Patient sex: M
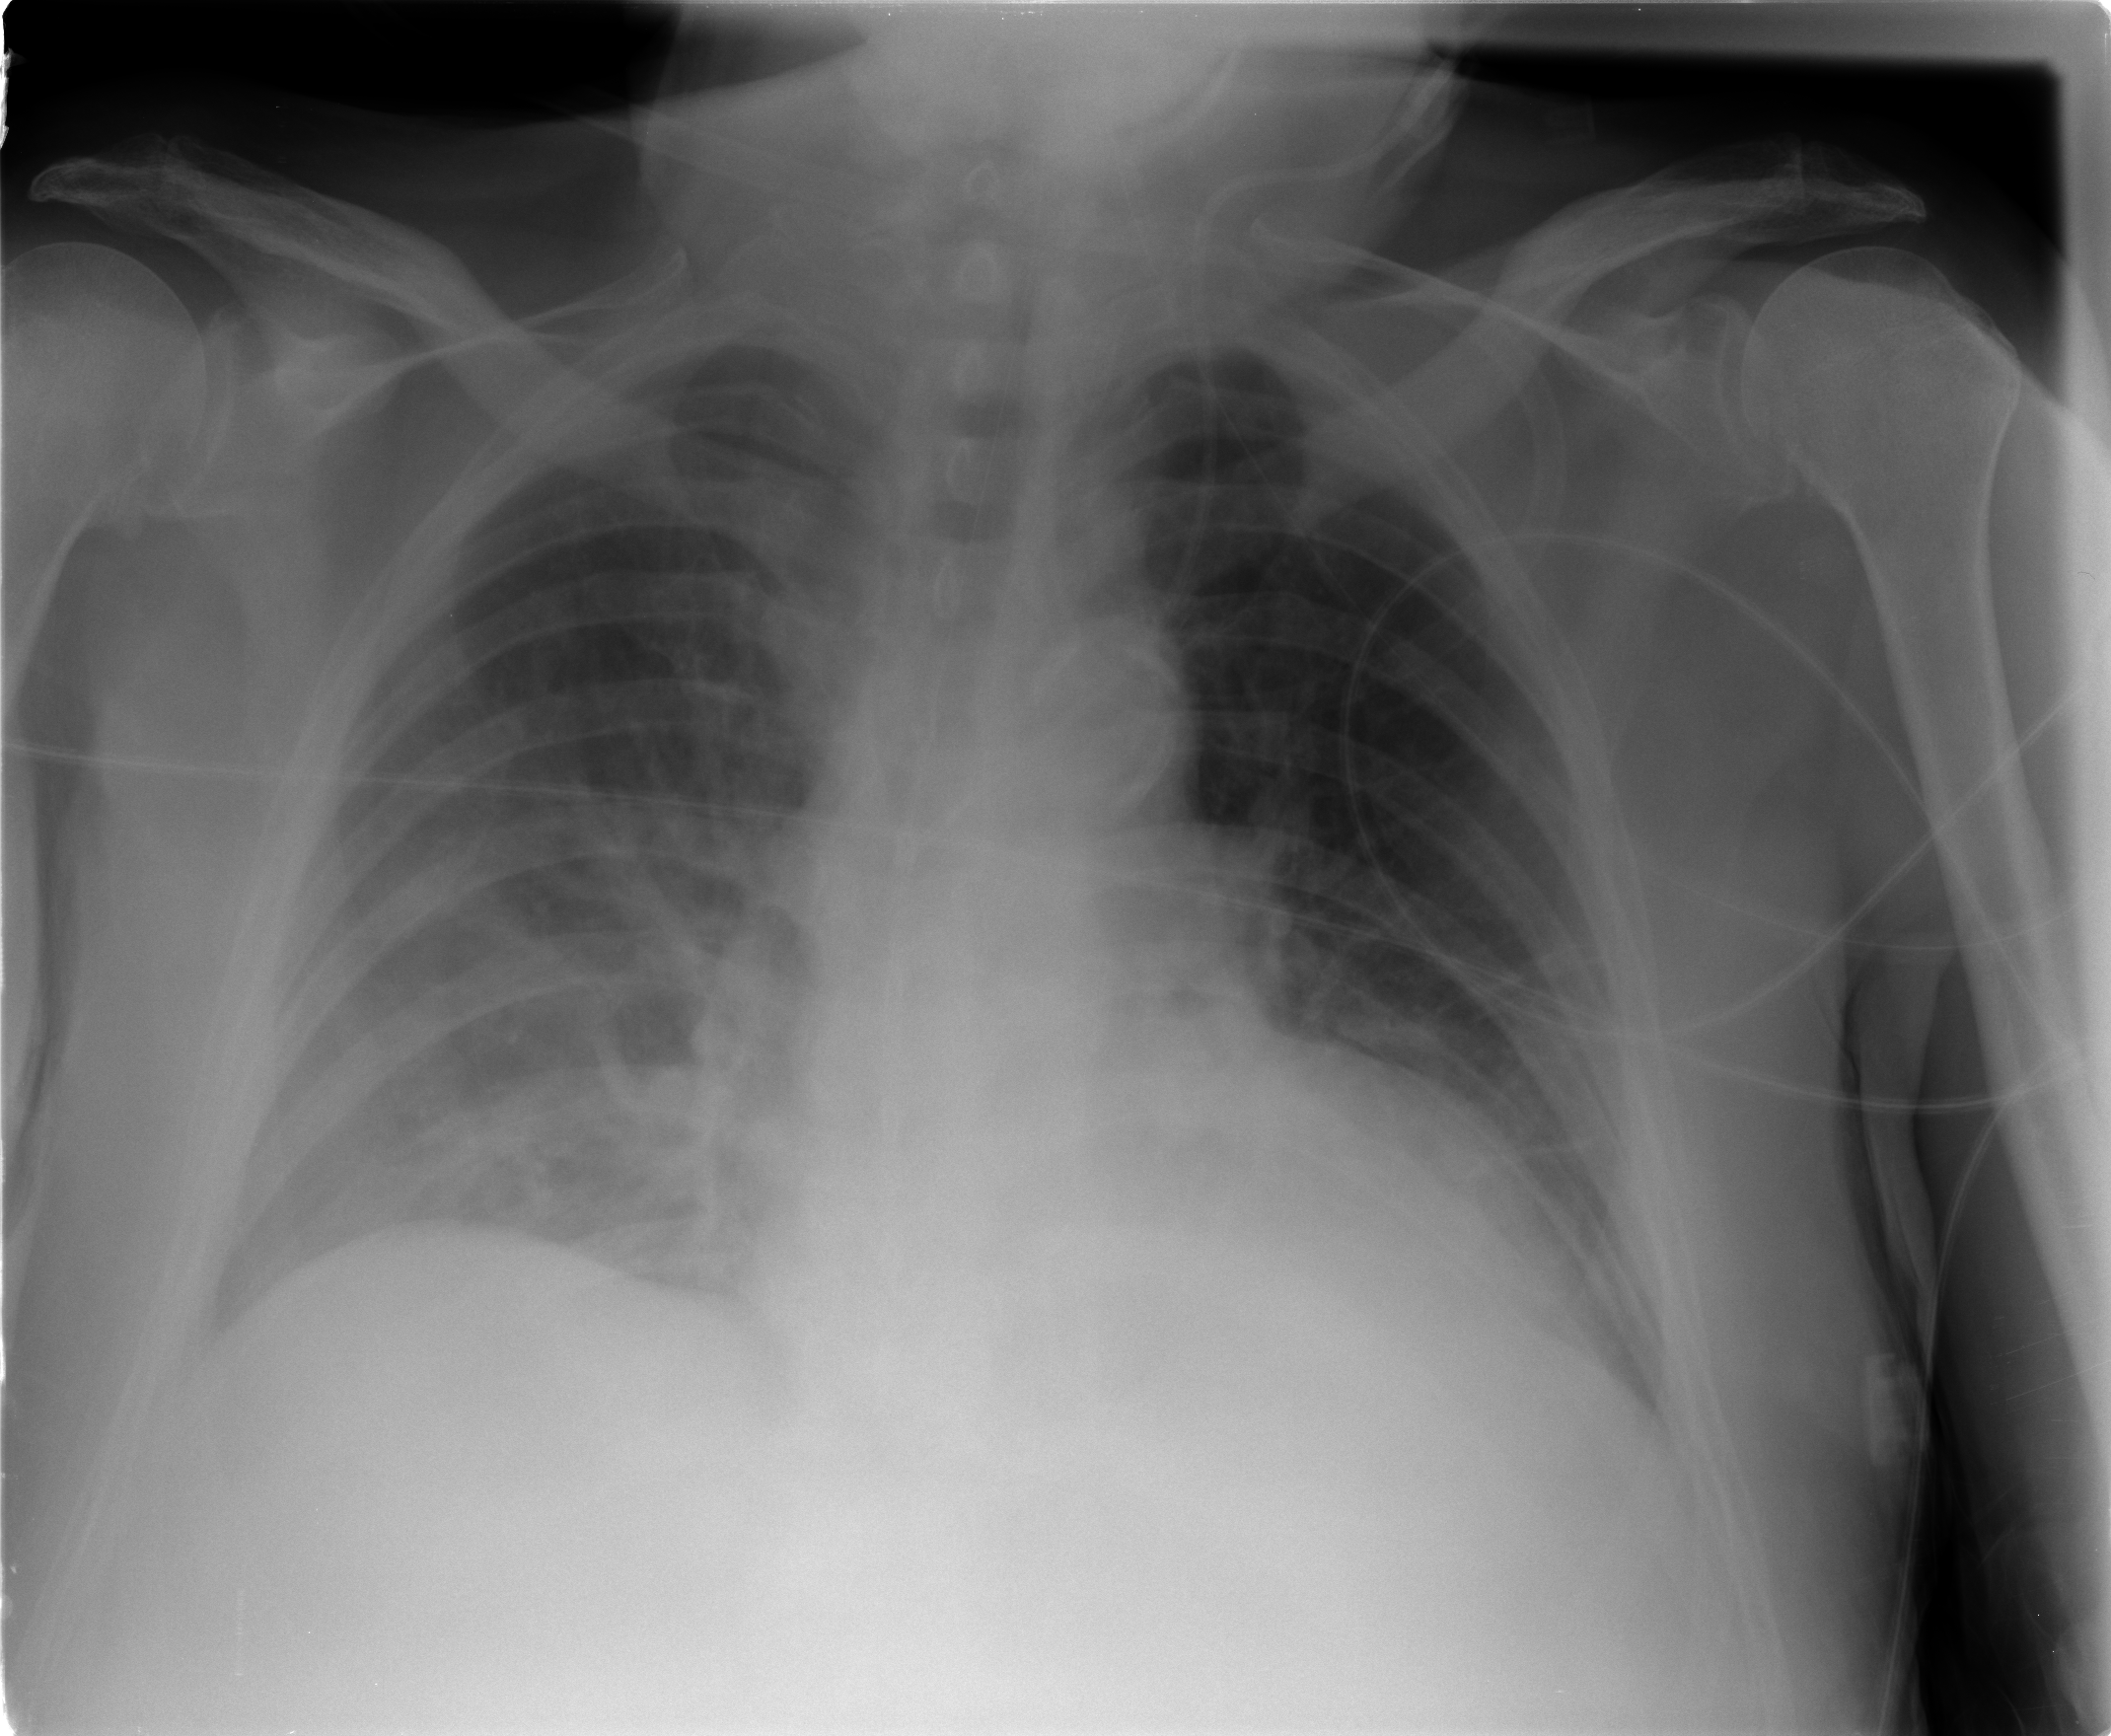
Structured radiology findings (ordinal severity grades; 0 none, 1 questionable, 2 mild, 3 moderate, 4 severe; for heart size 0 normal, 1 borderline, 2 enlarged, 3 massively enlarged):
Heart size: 2
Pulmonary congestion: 2
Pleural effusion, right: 2
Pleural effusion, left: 0
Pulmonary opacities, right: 2
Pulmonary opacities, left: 0
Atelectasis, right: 2
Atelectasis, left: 2